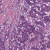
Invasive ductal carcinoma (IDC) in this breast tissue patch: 1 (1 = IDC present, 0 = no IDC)